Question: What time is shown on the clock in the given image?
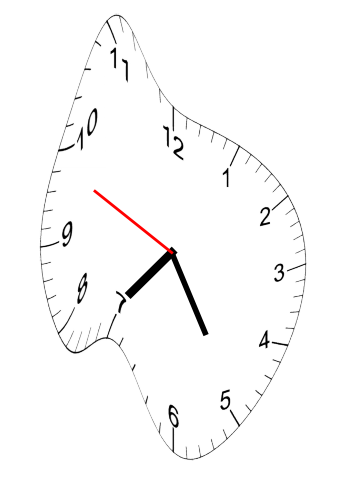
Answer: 07:24:49